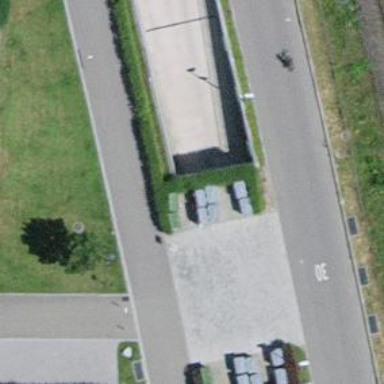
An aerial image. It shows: Parking entrance.